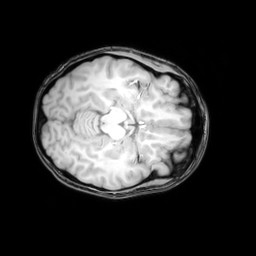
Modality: T1w
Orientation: axial
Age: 20
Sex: female
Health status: healthy
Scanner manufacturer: philips
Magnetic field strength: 3 T
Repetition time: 0.012 s
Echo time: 0.0037 s